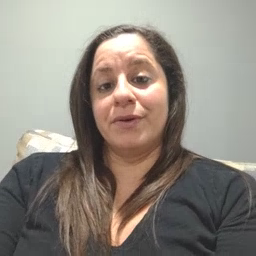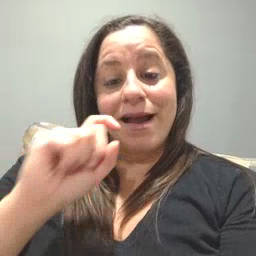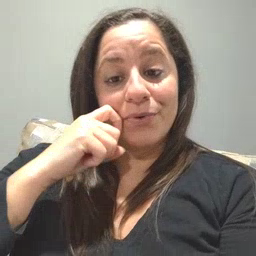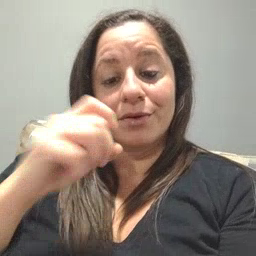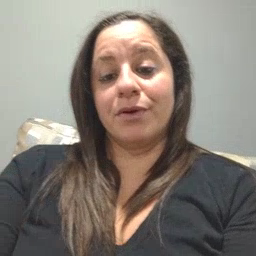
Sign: apple